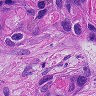
Metastatic tissue present: yes